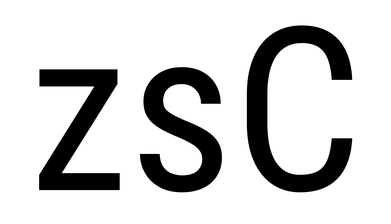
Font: Roboto_Condensed_Regular